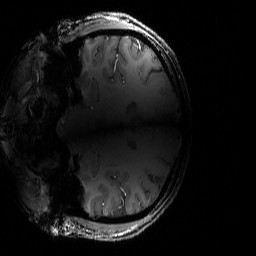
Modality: T1w
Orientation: coronal
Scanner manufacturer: siemens
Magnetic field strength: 6.98 T
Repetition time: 2.5 s
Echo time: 0.00429 s